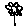
Label: flower